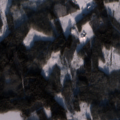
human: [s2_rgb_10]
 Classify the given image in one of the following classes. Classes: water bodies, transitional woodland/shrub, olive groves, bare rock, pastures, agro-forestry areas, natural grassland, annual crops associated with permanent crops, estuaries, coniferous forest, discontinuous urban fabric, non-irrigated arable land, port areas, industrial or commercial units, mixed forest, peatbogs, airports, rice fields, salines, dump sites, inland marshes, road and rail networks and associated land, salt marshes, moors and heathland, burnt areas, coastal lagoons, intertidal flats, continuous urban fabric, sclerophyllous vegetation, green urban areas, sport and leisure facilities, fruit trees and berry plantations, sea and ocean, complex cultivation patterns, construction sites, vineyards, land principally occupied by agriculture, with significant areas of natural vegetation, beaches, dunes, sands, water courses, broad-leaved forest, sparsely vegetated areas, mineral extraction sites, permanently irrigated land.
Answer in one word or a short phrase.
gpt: coniferous forest, water bodies